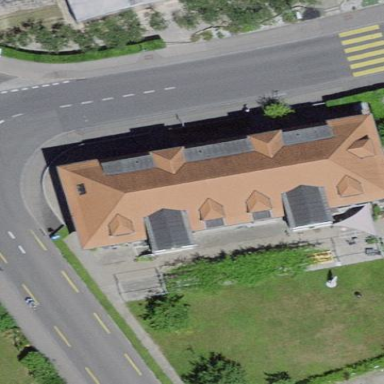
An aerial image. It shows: Hipped-roof building with apartments.